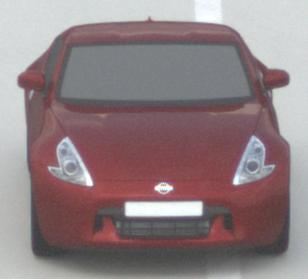
Make: Nissan
Model: 370Z Coupé
Detailed model: 370Z (Z34) Coupé
Model produced from: 2009/12
Model produced until: 2013/03
Doors: 3
Color: red
Road condition: dry road
Daytime: midday
Contrast: low contrast